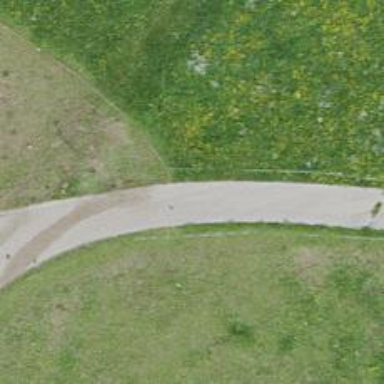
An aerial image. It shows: Well-maintained track road with grade 1 tracktype.